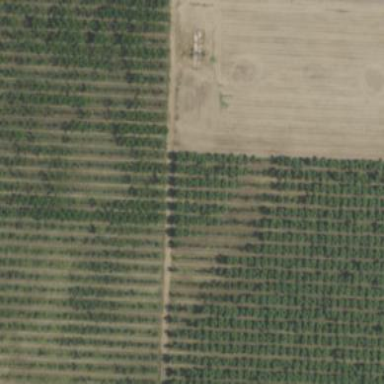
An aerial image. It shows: Orchard.